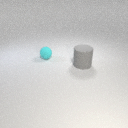
large gray rubber cylinder to the right of small cyan rubber sphere